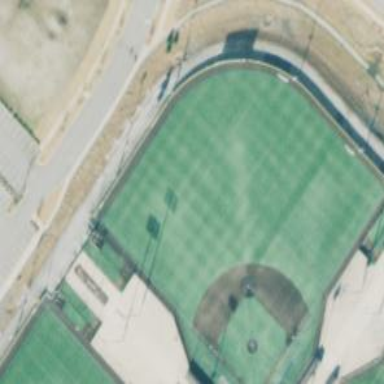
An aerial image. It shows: Baseball pitch for leisure land.